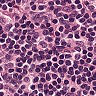
Metastatic tissue present: no